Interaction volume radius: 10 \u00c5
Interaction volume height: 10 \u00c5
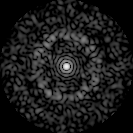
Disorder parameter: 0.8458